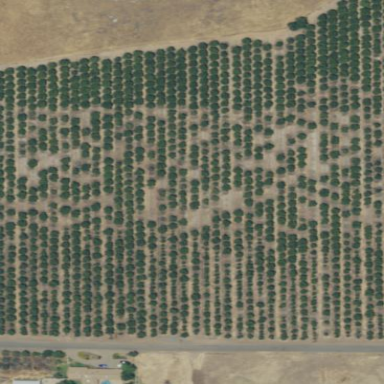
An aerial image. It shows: Orchard.